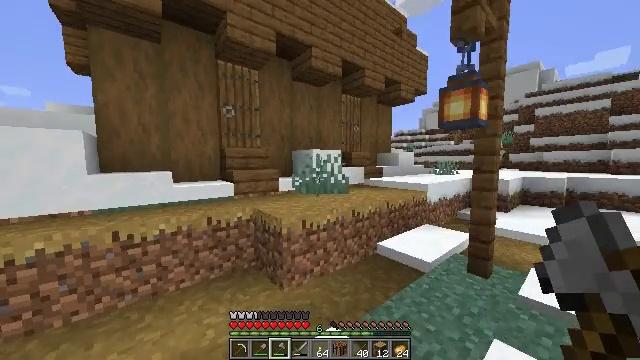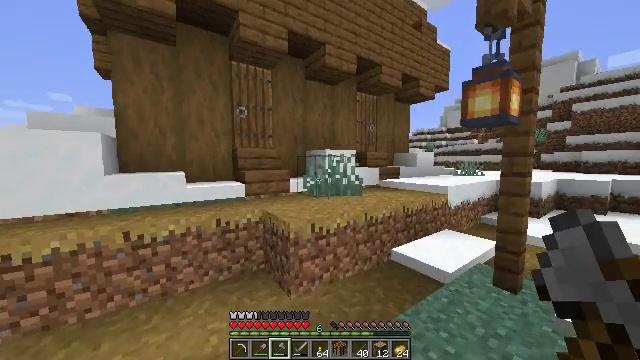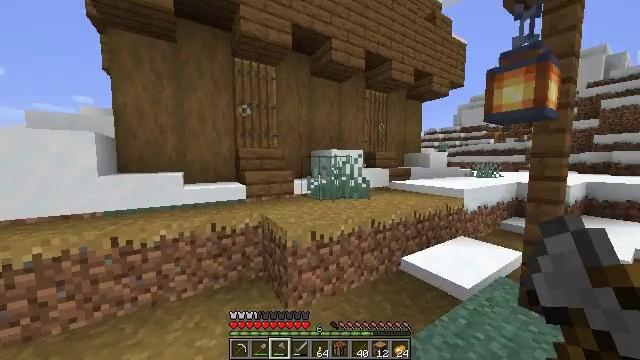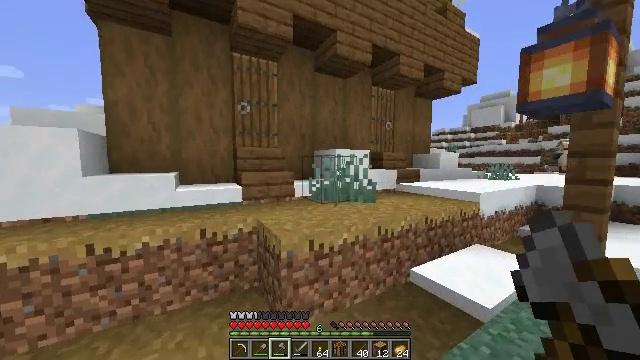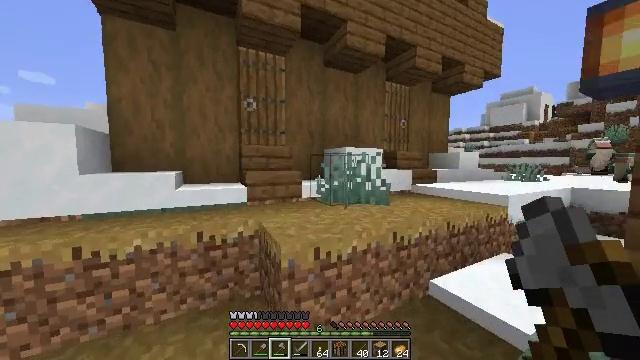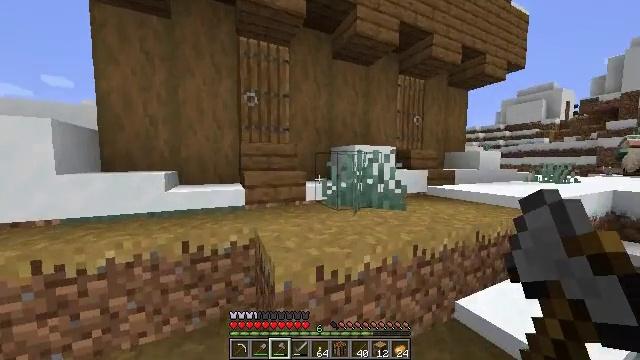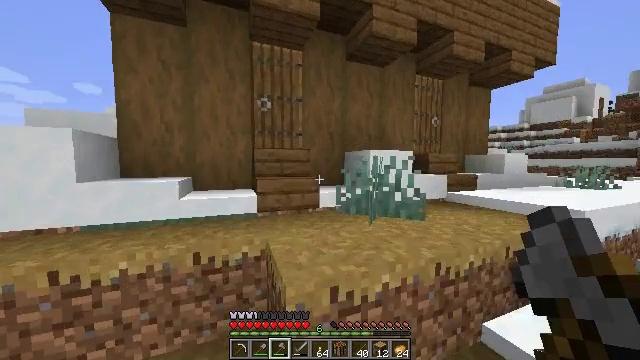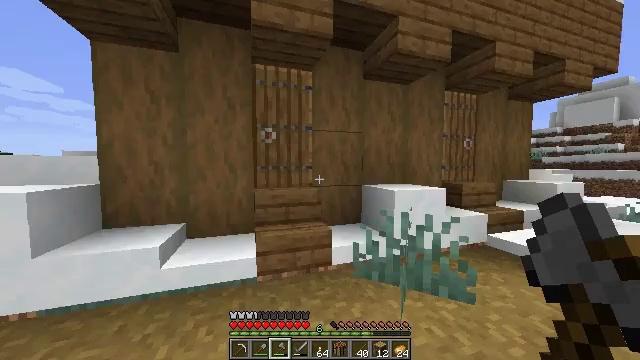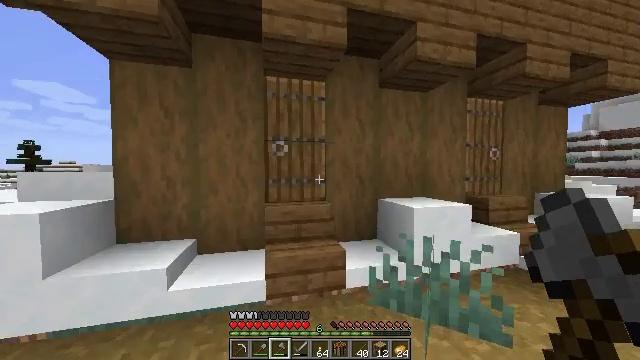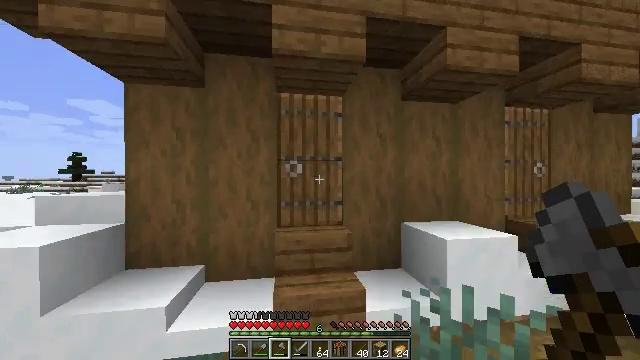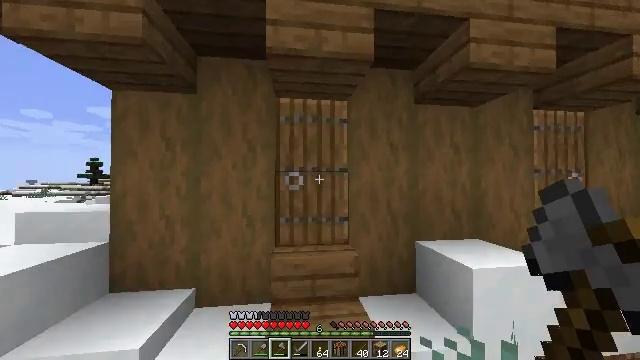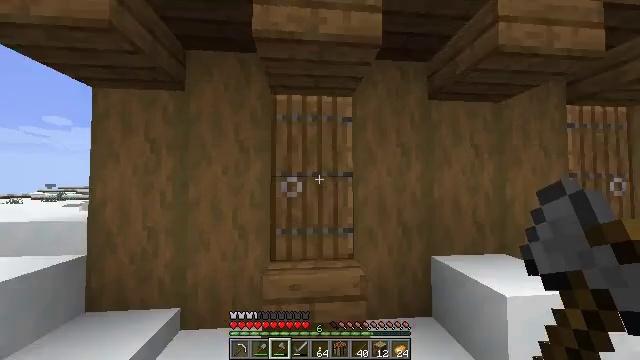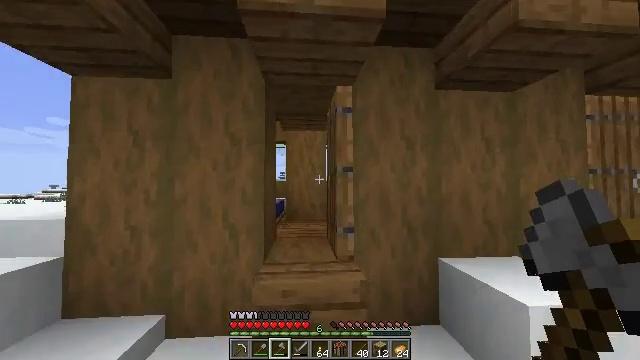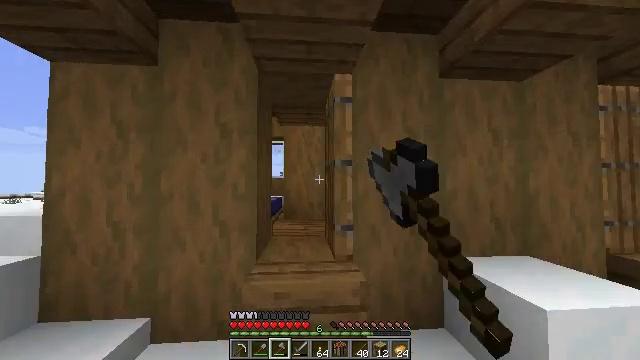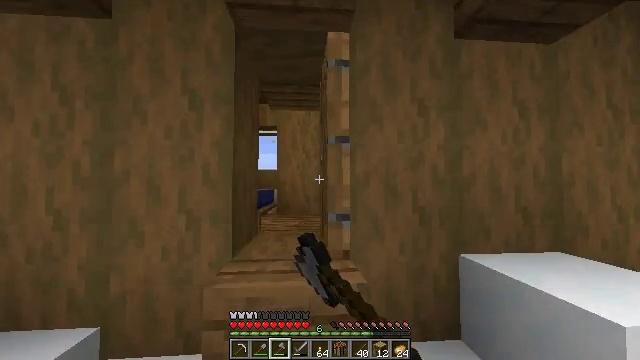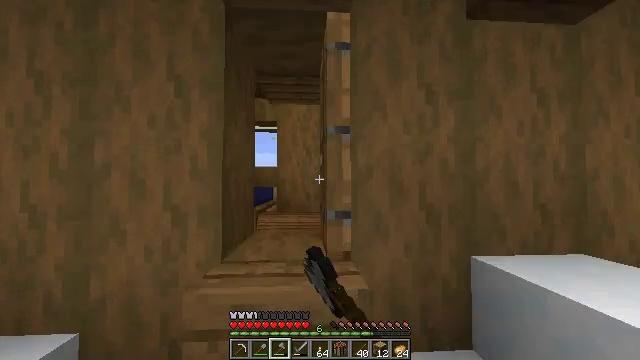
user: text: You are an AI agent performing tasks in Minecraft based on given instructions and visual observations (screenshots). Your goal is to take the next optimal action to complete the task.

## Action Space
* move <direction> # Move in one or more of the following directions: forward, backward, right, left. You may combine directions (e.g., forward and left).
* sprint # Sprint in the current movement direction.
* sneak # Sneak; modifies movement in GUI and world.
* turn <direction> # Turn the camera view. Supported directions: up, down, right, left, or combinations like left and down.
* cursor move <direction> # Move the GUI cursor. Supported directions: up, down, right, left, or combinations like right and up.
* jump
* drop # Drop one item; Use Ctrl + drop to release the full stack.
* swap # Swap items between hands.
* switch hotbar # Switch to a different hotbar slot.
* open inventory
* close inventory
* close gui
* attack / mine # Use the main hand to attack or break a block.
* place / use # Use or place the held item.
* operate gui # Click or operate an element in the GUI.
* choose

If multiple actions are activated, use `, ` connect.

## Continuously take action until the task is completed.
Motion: motion action
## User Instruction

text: Gather spruce leaves to collect foliage.
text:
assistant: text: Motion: move forward, sprint, turn left
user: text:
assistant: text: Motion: move forward, sprint, turn left
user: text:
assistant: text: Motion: move forward, sprint, turn left
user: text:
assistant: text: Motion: move forward, sprint, turn left
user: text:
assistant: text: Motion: move forward, sprint, turn left
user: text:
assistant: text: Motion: move forward, sprint, turn left, jump
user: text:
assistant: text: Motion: move forward, sprint, turn left, jump
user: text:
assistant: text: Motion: move forward, sprint, turn left and up, jump
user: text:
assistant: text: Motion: move forward, sprint, turn left and up, jump
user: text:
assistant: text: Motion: move forward, sprint, turn left and up
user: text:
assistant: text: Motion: move forward, sprint, turn left and up
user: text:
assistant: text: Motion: move forward, sprint, use / place
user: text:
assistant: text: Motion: move forward, sprint, use / place
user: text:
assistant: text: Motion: move forward, sprint, use / place
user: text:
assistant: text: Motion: move forward, sprint
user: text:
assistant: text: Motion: move forward, sprint, turn left and down
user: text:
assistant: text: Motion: move forward, sprint, turn left and down
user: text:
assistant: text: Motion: move forward, sprint, turn down
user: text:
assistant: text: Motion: move forward, sprint, turn down
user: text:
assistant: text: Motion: move forward, sprint, turn right and down
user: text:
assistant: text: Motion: move forward, sprint, turn right and down
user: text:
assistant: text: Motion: move forward and move left, sprint, turn right and down
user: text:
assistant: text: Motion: move forward and move left, sprint, turn right and down
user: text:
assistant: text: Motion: move forward and move left, sprint, turn right and down
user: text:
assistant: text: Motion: move forward and move left, sprint, turn right and down
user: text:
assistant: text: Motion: move forward and move left, sprint, turn right and down
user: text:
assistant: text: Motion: move forward and move left, sprint, turn right
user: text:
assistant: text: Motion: move forward and move left, sprint, turn right
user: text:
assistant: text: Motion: move forward and move left, turn right
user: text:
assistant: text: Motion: move forward and move left, turn right